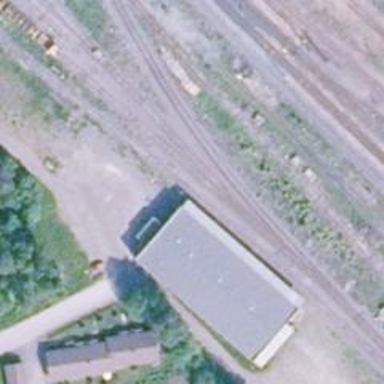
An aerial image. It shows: Railway yard in service.